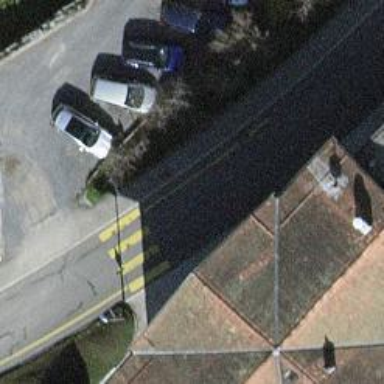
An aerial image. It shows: Uncontrolled zebra crossing.